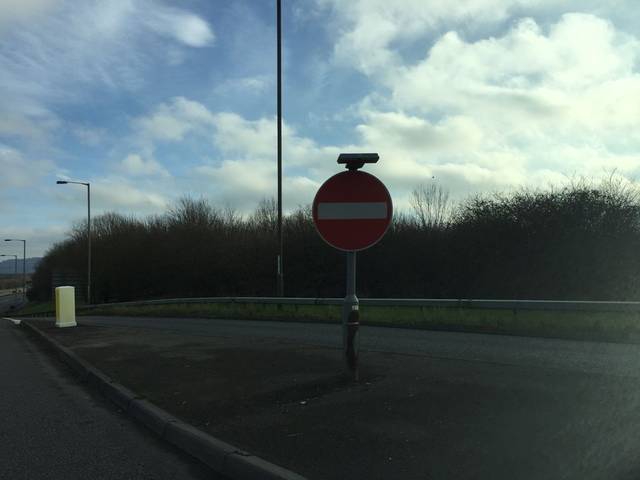
Region: United Kingdom
Coordinates: 51.856, -2.168